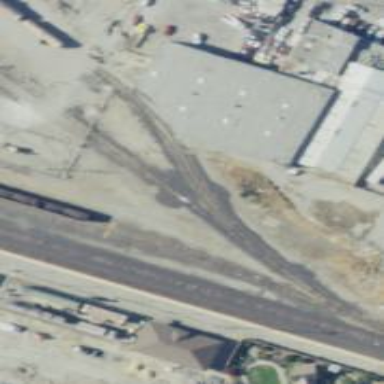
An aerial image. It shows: Railway yard in service.